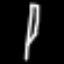
Label: pencil